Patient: sex M, age 31
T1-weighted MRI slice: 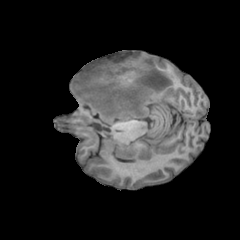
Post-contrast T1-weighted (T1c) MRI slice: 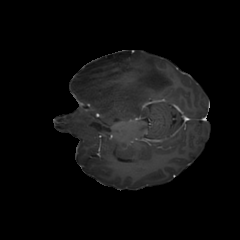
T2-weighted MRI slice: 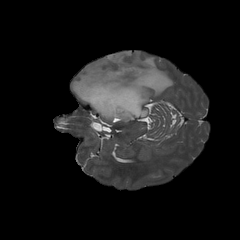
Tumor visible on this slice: yes
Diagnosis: Astrocytoma, IDH-mutant
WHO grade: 3